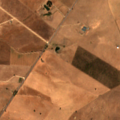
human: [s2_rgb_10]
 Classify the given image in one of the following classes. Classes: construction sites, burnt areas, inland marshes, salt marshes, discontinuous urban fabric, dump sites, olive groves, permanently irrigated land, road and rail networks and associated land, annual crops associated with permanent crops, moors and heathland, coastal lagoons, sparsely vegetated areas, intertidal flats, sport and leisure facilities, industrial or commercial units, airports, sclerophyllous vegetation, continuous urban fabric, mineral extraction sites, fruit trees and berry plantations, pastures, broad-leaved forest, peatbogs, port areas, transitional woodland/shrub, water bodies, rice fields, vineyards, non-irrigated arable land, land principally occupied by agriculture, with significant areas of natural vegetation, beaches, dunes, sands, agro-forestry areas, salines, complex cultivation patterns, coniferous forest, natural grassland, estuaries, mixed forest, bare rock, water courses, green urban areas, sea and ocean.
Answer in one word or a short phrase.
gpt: non-irrigated arable land, pastures